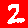
Digit: 2